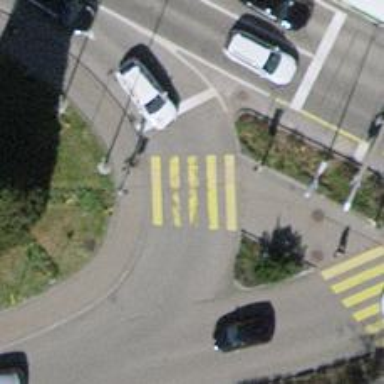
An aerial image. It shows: Crossing with traffic signals and markings.